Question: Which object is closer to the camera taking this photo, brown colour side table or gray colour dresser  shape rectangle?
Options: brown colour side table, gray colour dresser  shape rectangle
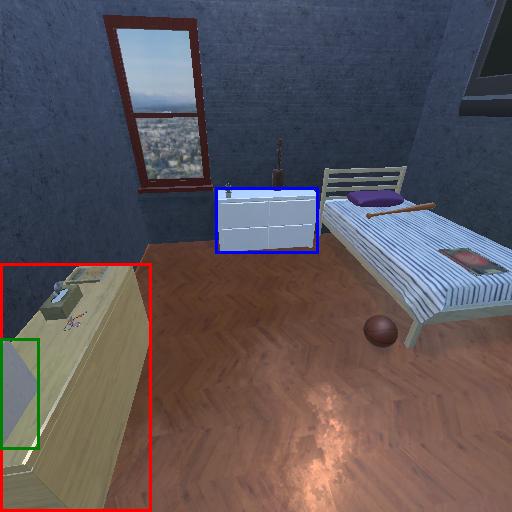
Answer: brown colour side table